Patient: sex F, age 60
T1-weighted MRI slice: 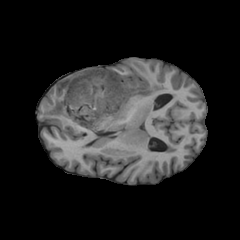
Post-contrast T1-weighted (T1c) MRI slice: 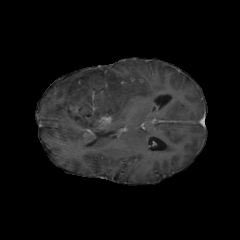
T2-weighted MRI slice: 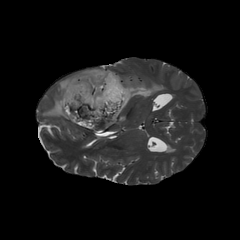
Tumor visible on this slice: yes
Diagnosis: Astrocytoma, IDH-mutant
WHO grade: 3